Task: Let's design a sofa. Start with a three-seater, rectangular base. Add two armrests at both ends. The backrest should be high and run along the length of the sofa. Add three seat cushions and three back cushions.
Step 3:
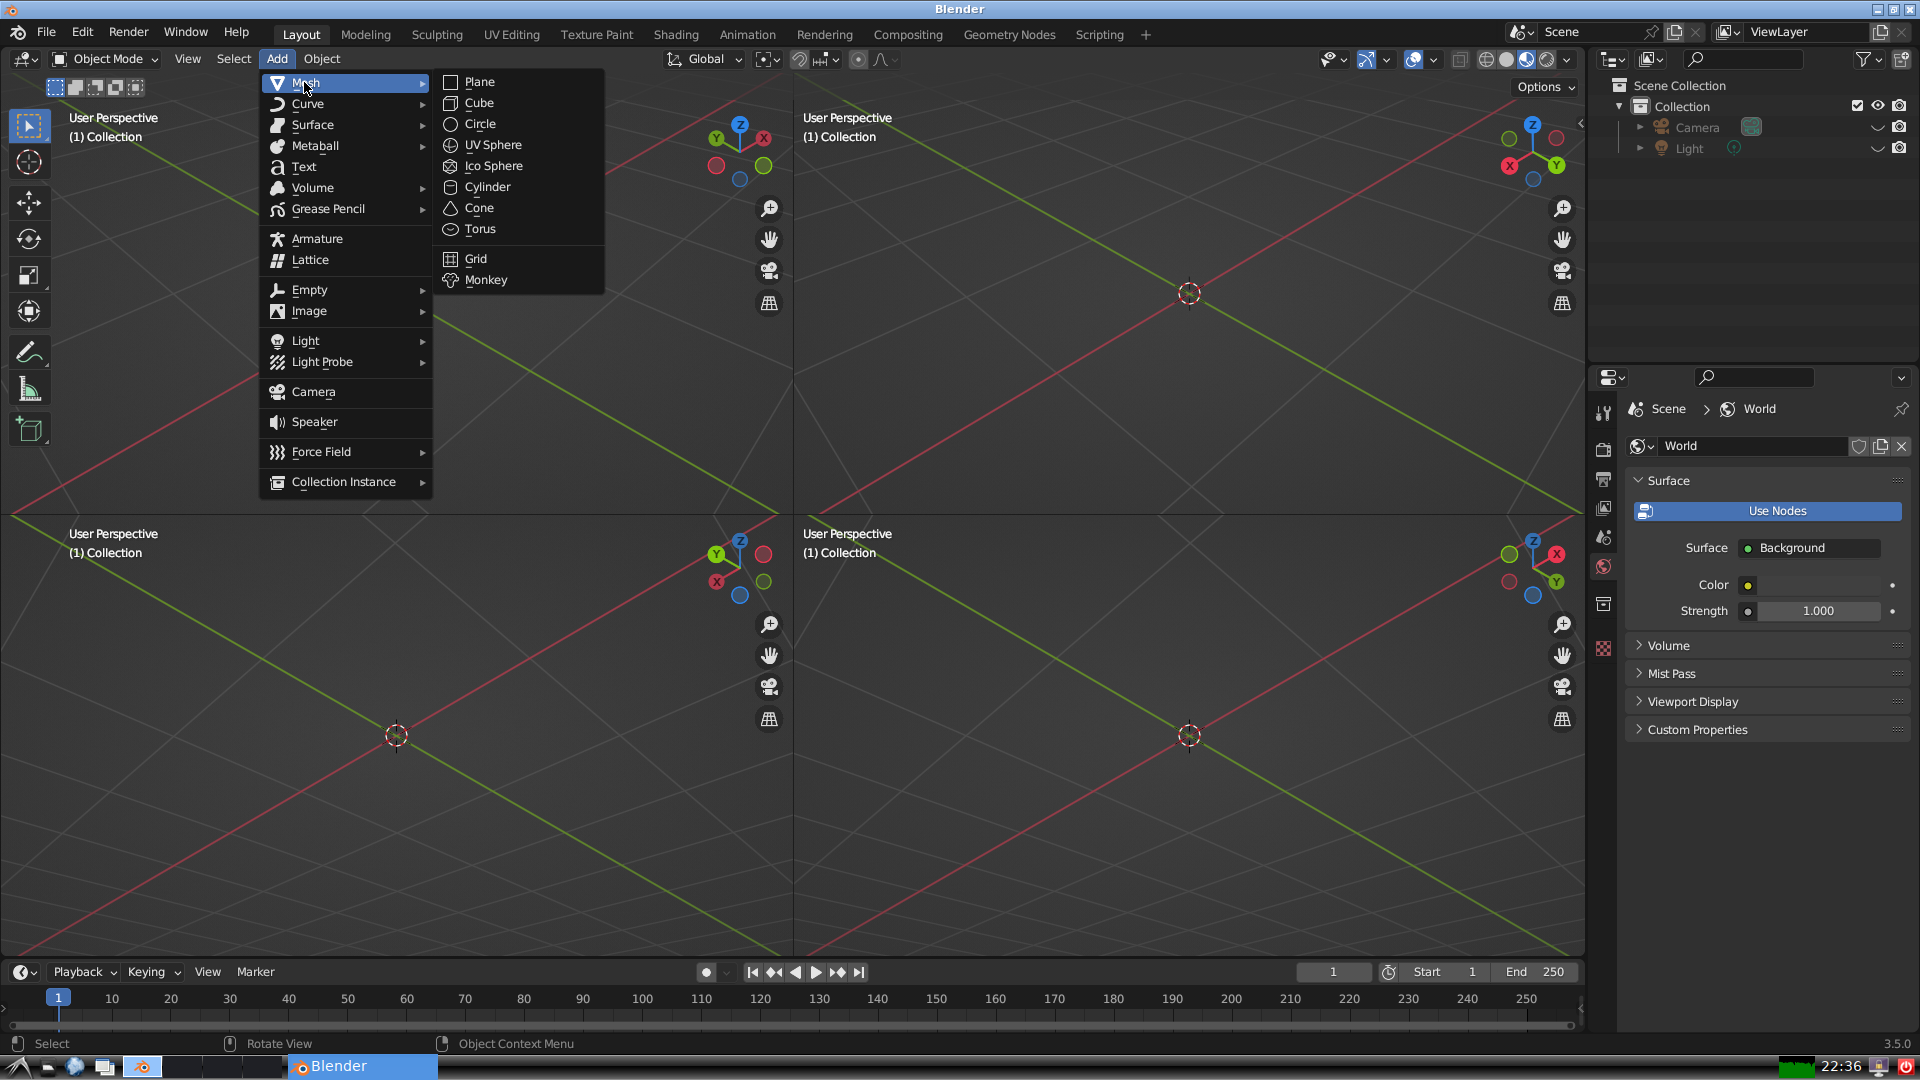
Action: {"mouse_move": [499, 101]}